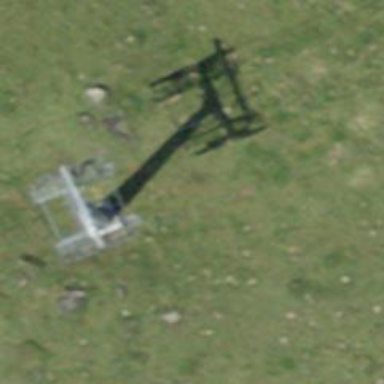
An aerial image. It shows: Pylon used for aerialway.